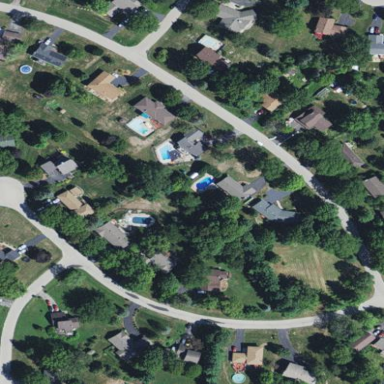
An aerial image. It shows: Residential area within neighborhood.